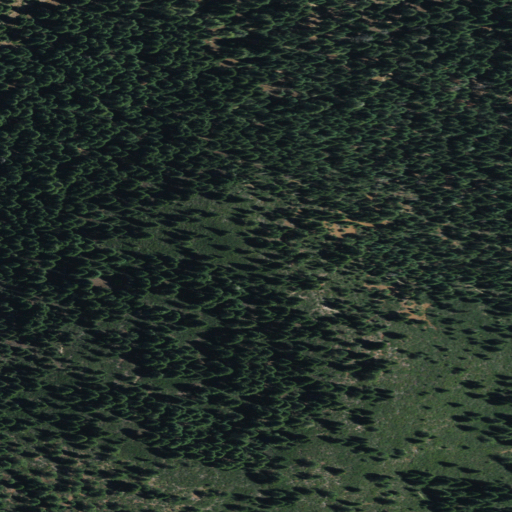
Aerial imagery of mountain in California named Star Butte containing evergreen forest and shrub